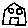
Label: house